Interaction volume radius: 10 \u00c5
Interaction volume height: 40 \u00c5
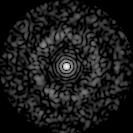
Disorder parameter: 0.8389